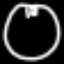
Label: clock